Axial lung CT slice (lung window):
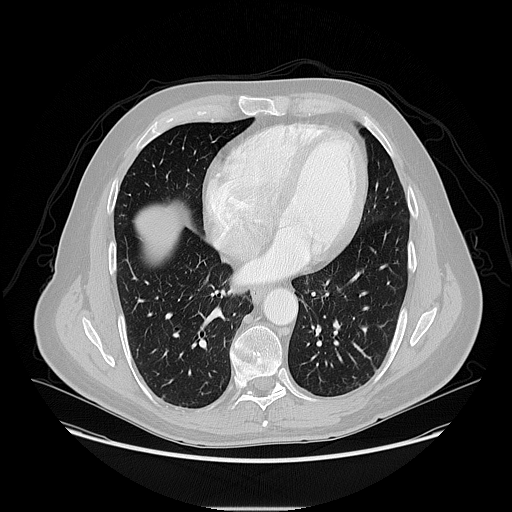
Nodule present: no